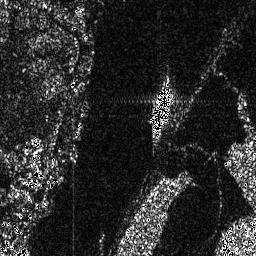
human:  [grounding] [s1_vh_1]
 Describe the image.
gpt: In the satellite image, there is  <ref>1 large ship </ref> <box>[[56, 30, 69, 55, 0]]</box> located at center.